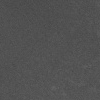
Atmospheric dust classification: dusty